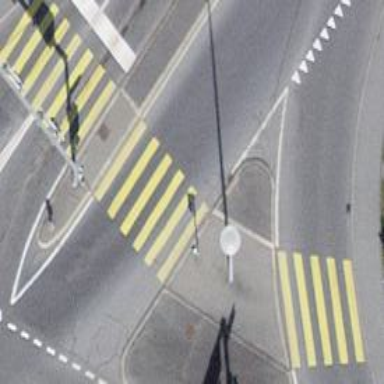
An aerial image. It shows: Zebra crossing controlled by traffic signals.